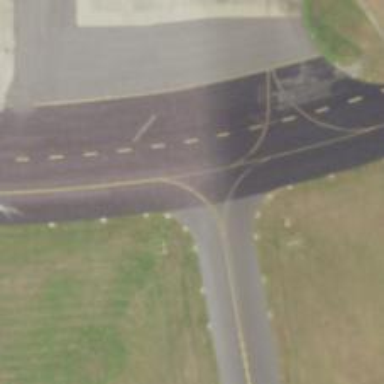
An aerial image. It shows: View of taxiway at the airport.